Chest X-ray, PA view. Patient: 50 years old, sex F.
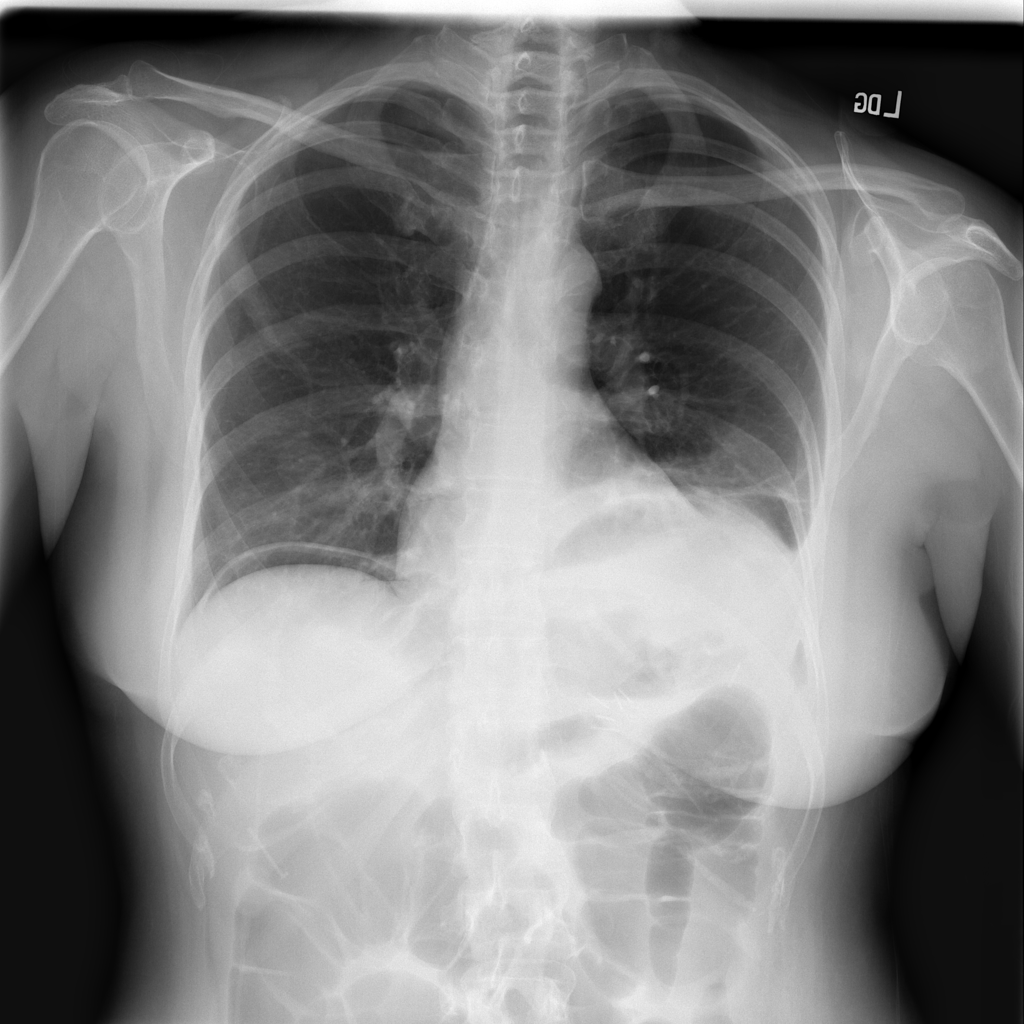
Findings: Atelectasis